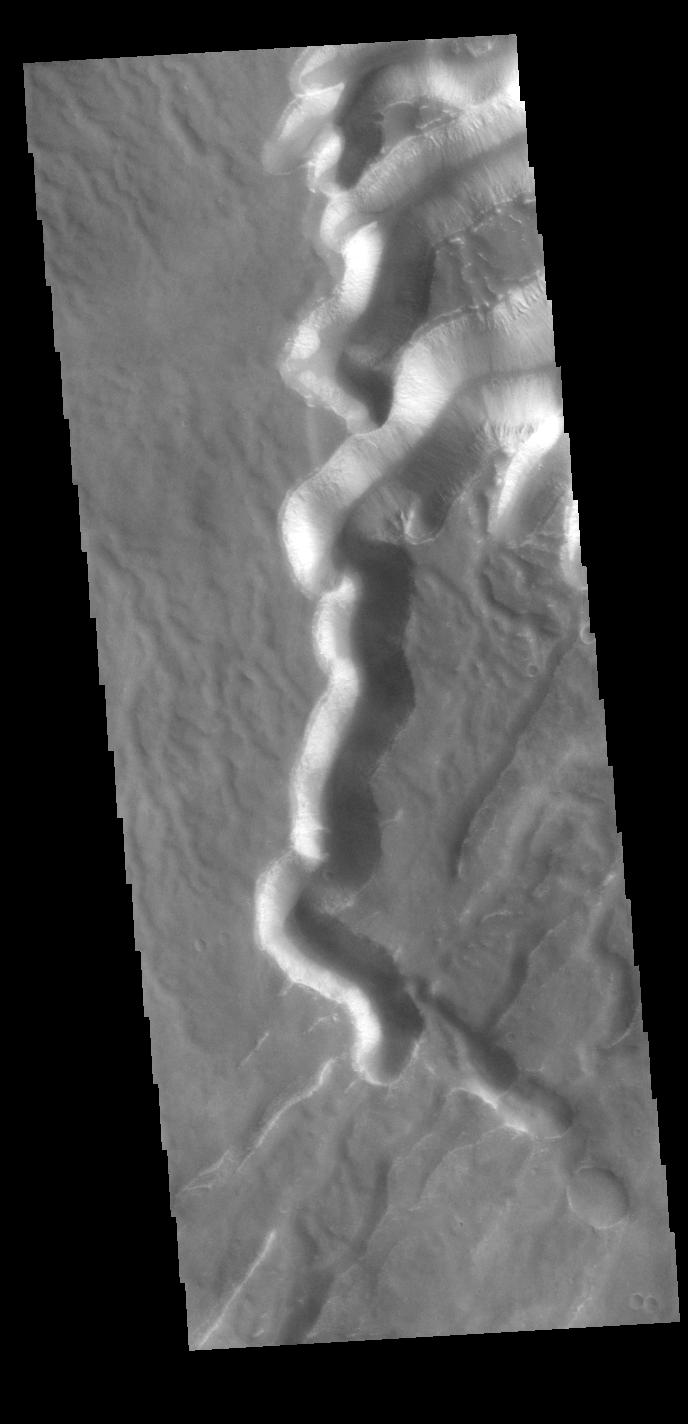
Echus Chasma Gully 2001 Mars Odyssey, Mars